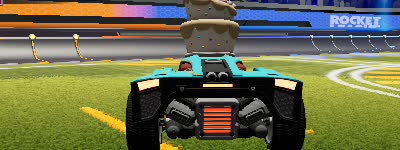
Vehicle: breakout